Question: I've got the following Problem (or maybe just a thinking barrier):
I've got a table (actually a view from a table) with the following columns and data:

Now i want to Group this data by the column "Customer" and get the "CompetitorName" with the highest "CompetitorCount".
Of course i can create a query like this:
'SELECT Customer, MAX(CompetitorCount) FROM MyTable GROUP BY Customer'
This will return two rows:
'''
Foo; 12
Bar; 7
'''
But i wont be able to get the CompetitorName that way. If I include it into the group by section, the "Customer" will show up multiple times. Otherwise I have to use an aggregate function to select which "CompetitorName" I want to use, but of course MAX doesnt work.
I'm sure this can be done somehow, but at the moment i've got no idea how.
Thanks in advance for any help.
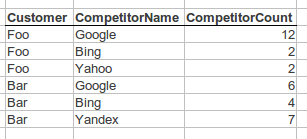
Answer: '''
select customer, competitorname, competitorcount
FROM
(
select *, rn = ROW_NUMBER() over (
partition by customer order by competitorcount desc)
from tbl
) X
WHERE rn=1
'''
If you want to show TIES at the Max value, change ROW_NUMBER() to RANK().
You might even find the 'cross apply' version faster, but it doesn't work for ties. 'TOP 1' ensures a single record if there are ties among the competitors.
'''
select C.*
FROM
(select distinct customer from tbl) A
cross apply
(select top 1 B.*
from tbl B
where A.customer = B.customer
order by B.competitorcount desc) C
'''
It first selects all the distinct customers. Then for each customer, it goes off and retrieves the records with the MAX(competitorcount) for that customer.